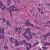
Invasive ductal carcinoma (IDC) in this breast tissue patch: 0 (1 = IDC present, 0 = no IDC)